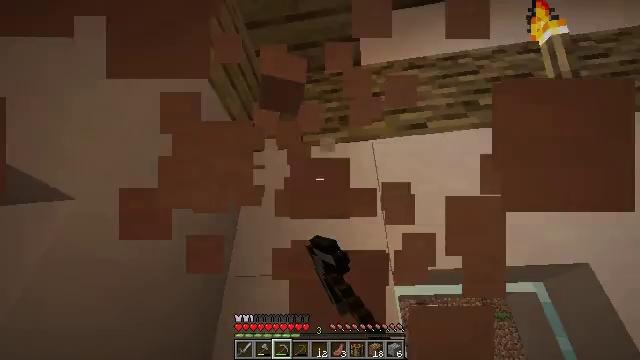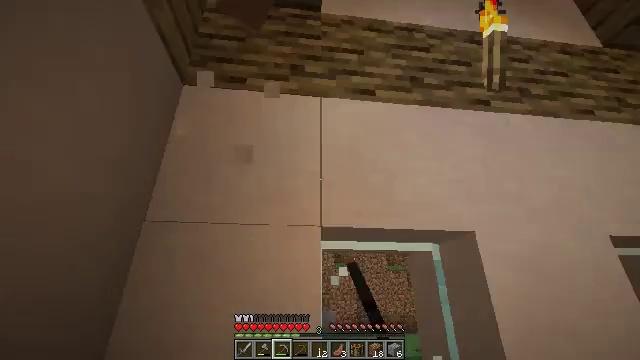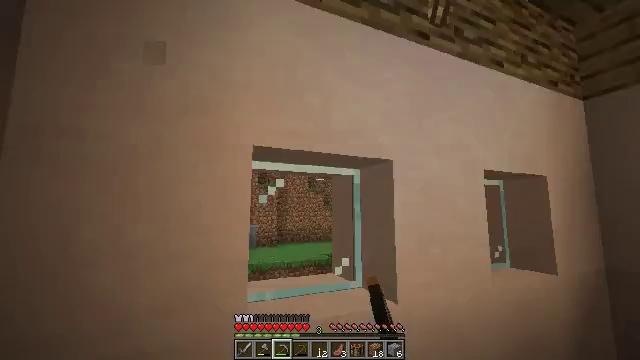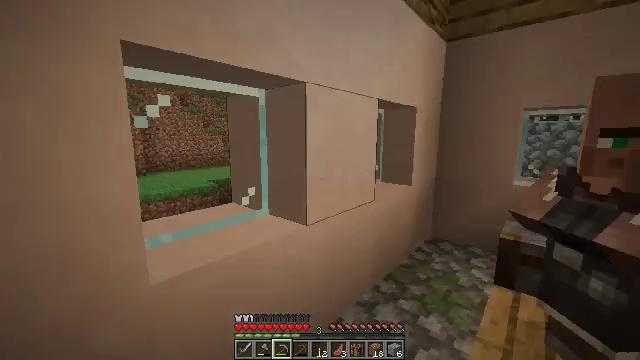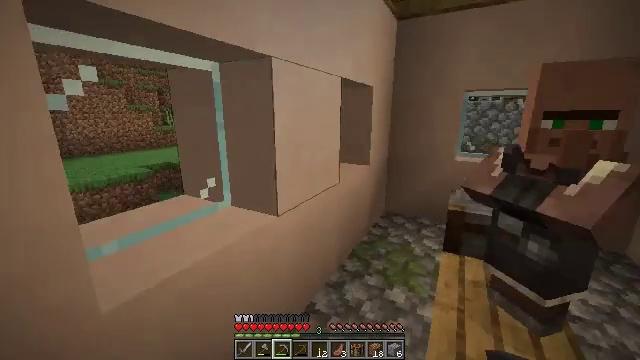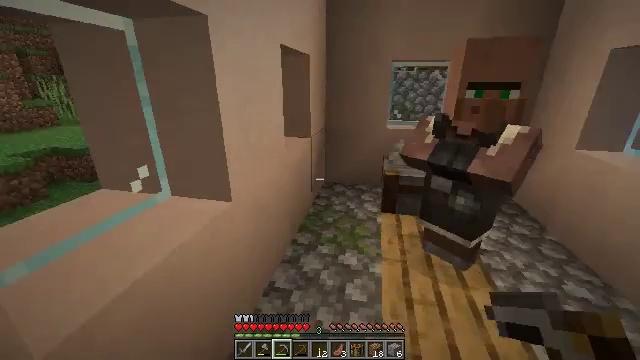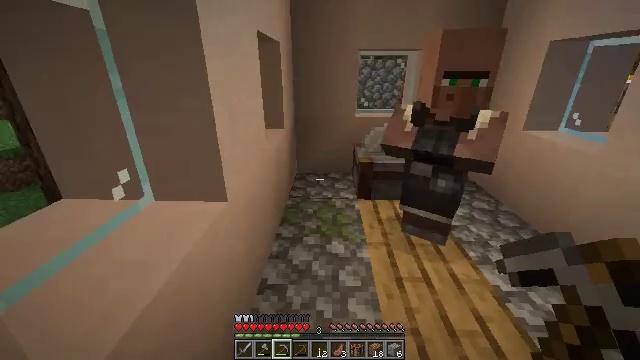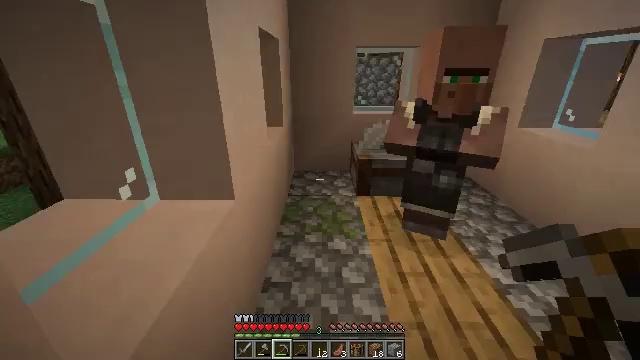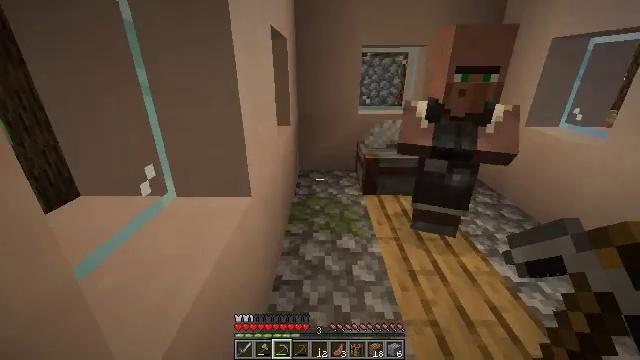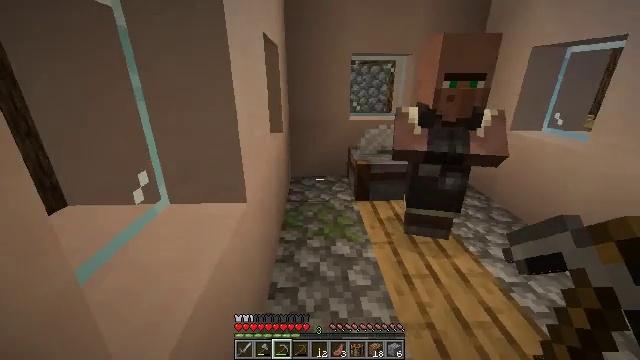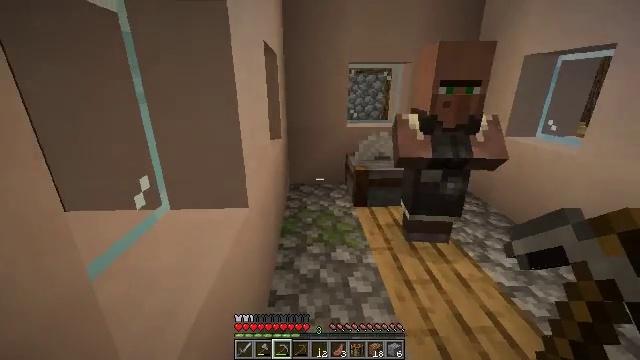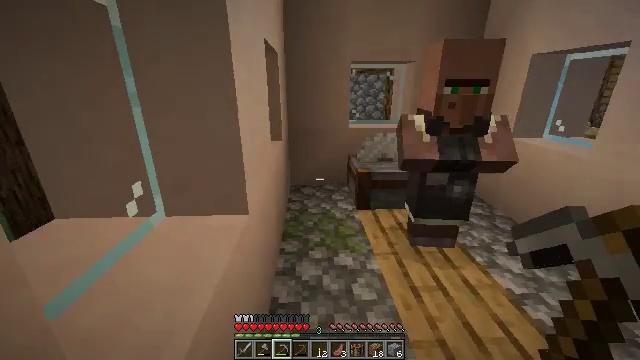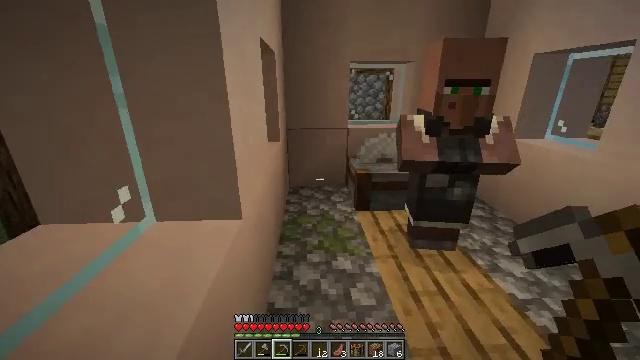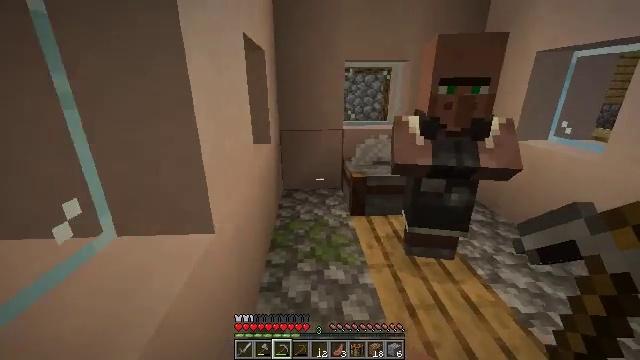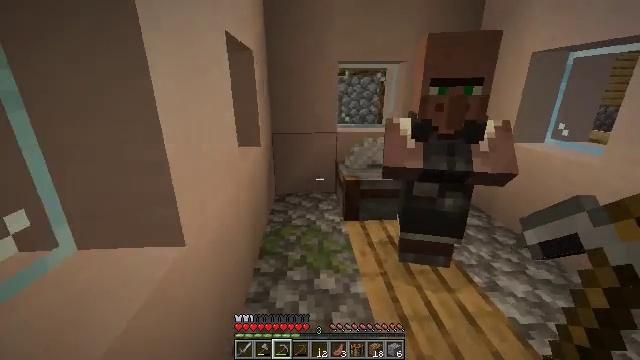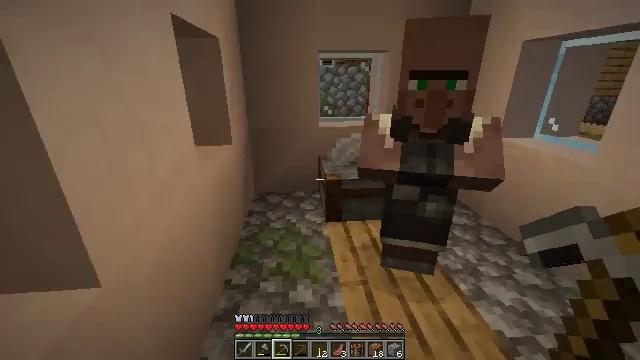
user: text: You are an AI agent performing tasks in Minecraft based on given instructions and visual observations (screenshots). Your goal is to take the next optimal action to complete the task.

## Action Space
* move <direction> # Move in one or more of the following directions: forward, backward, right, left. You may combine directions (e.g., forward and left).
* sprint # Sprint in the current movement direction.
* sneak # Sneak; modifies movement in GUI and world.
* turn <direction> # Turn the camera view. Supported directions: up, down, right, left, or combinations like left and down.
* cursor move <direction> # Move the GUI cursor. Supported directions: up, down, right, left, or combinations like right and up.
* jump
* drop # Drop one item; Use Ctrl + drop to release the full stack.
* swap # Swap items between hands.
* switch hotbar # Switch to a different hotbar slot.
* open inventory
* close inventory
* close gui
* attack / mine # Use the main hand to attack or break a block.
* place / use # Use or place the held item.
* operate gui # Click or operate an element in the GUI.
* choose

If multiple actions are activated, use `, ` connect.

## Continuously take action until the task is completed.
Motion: motion action
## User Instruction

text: Break the hay block to collect it.
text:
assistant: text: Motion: move forward and move left, turn right and down
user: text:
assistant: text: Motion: move forward and move left, turn right and down
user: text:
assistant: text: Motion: move forward and move left, turn right and down
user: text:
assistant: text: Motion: move forward and move left, turn right and down
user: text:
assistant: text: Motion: move left, turn right and down
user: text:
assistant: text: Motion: move left, turn right and down
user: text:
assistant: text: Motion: turn right
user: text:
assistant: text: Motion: no_op
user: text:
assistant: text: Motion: turn right and up
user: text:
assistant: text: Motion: turn up
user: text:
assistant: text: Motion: move forward
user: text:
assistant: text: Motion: move forward and move right
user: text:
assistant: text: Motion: move forward and move right
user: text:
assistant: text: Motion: move forward and move right
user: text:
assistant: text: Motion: move forward, turn right and down
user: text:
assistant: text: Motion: move forward and move left, turn right and down
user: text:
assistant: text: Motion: move forward and move left, turn right and down
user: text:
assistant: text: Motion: move forward and move left, turn right
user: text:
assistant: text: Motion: move forward and move left, turn right and up
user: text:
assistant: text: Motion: move forward and move right, turn right and up
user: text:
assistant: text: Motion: move forward and move right, turn right and up
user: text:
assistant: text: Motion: move forward and move right, turn up
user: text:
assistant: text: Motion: move forward
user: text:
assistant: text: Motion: move forward
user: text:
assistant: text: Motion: move forward
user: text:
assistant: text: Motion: move forward and move right
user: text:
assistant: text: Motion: move forward and move right, turn right
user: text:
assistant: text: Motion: move forward and move right, turn right and up
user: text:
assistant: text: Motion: move forward and move right, turn right and up
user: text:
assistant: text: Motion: move forward and move right, turn right and up